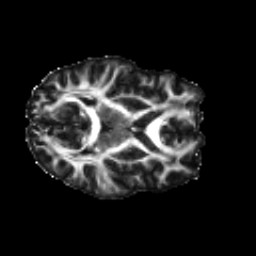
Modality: FA
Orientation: axial
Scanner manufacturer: siemens
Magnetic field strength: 3 T
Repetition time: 4.16 s
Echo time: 0.0806 s